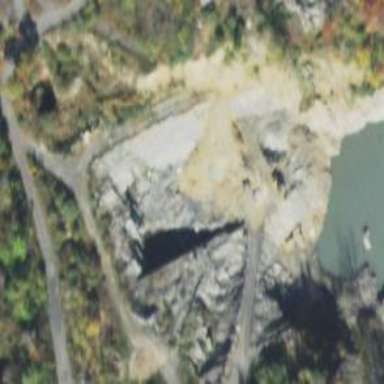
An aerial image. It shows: Quarry area.